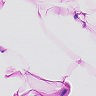
Metastatic tissue present: no